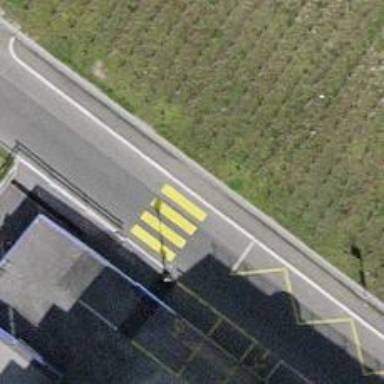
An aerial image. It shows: Kerb barrier.